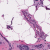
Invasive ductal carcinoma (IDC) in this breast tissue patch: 0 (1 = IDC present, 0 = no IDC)